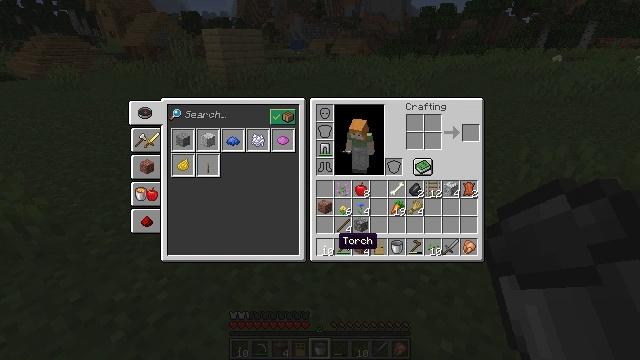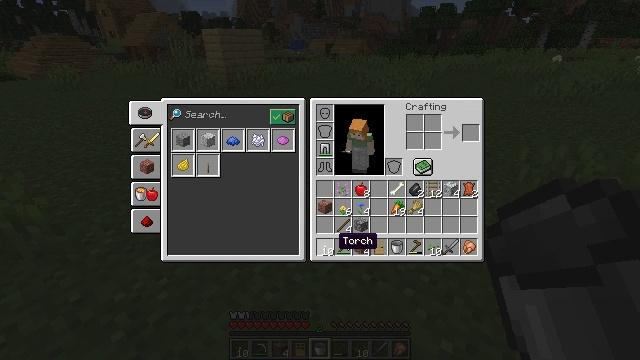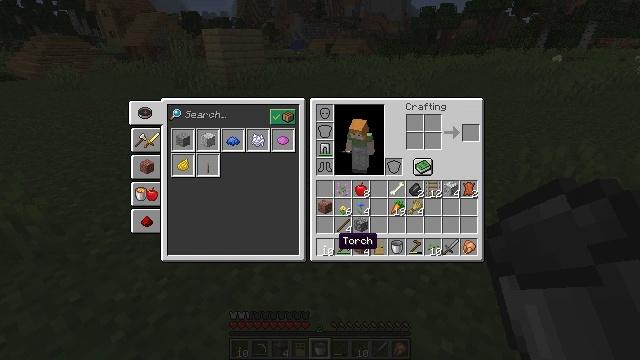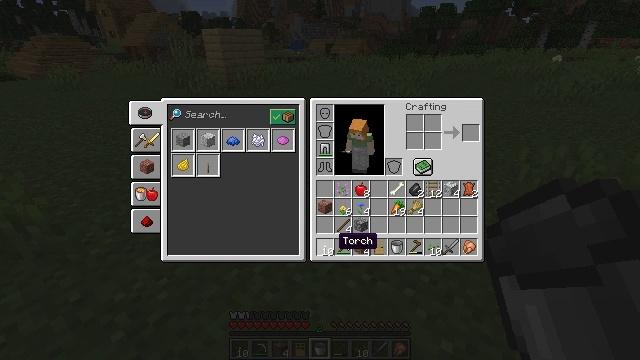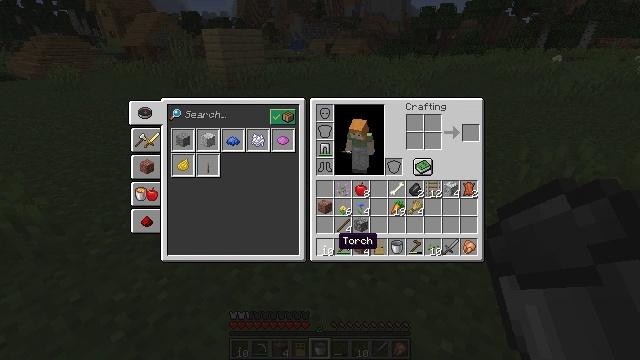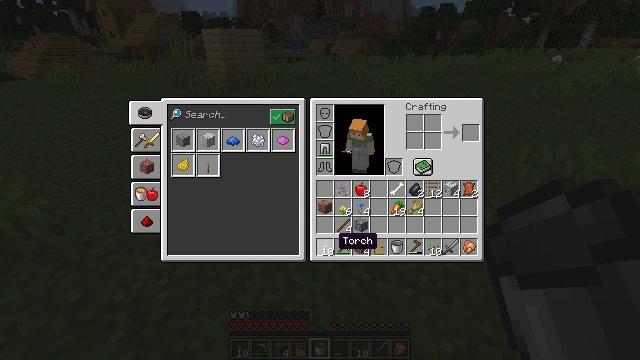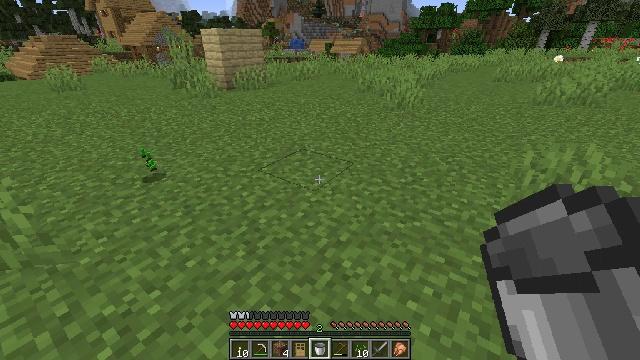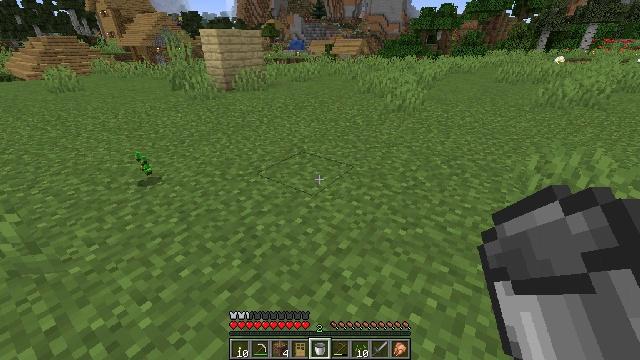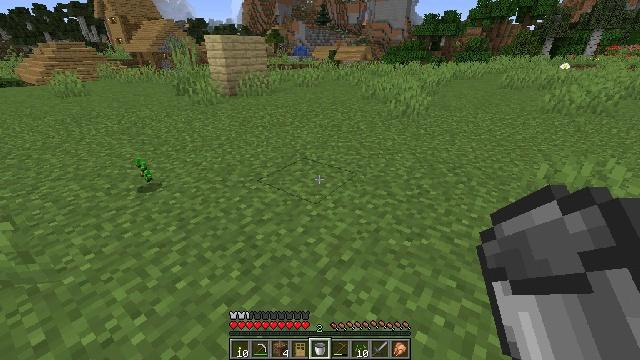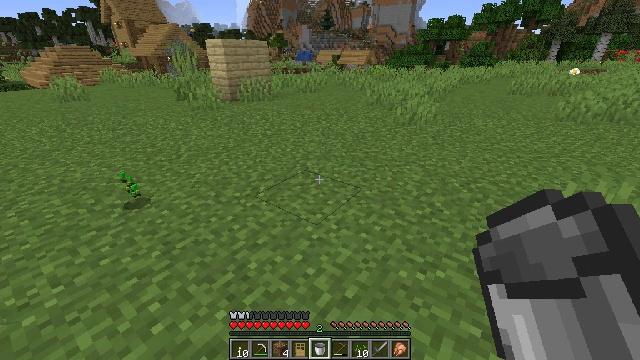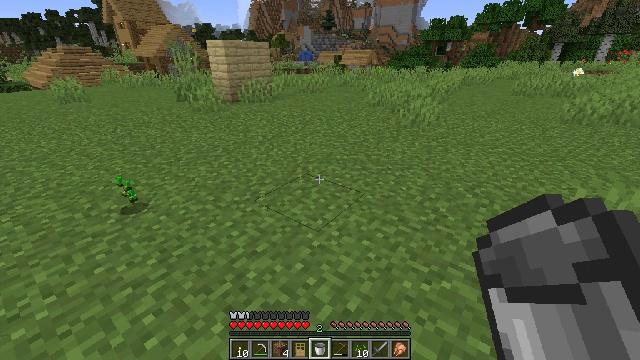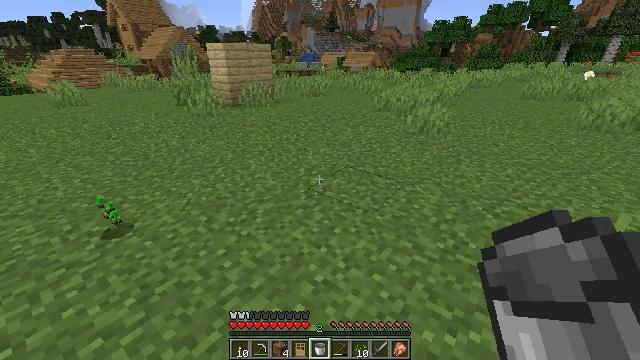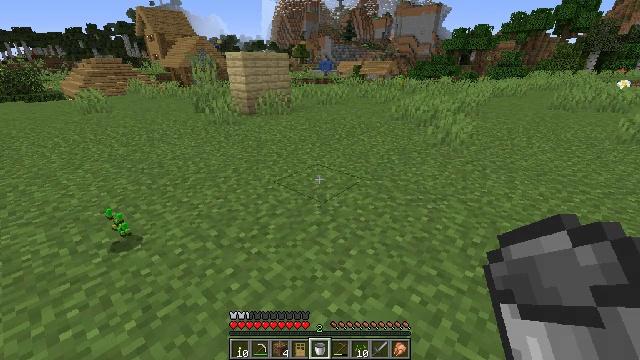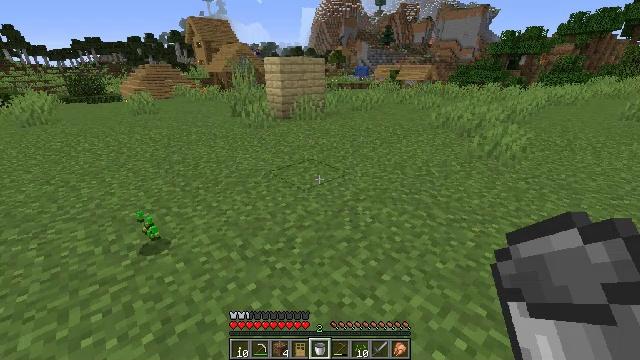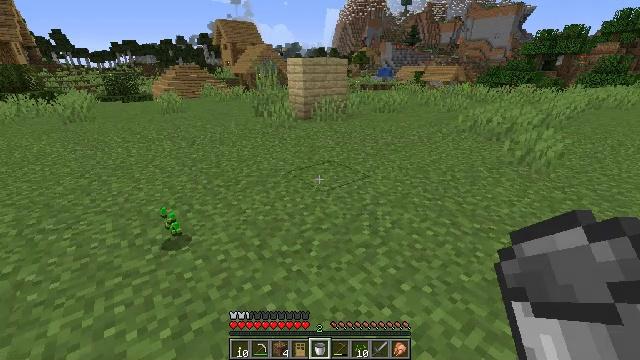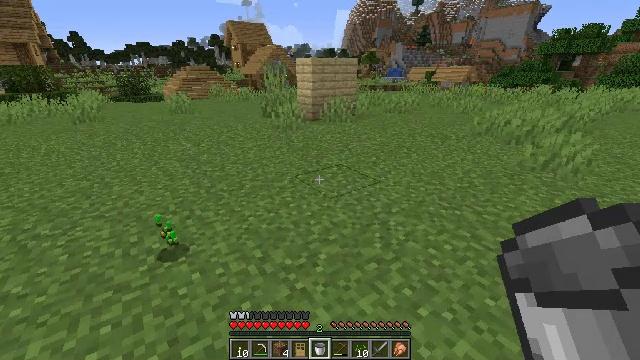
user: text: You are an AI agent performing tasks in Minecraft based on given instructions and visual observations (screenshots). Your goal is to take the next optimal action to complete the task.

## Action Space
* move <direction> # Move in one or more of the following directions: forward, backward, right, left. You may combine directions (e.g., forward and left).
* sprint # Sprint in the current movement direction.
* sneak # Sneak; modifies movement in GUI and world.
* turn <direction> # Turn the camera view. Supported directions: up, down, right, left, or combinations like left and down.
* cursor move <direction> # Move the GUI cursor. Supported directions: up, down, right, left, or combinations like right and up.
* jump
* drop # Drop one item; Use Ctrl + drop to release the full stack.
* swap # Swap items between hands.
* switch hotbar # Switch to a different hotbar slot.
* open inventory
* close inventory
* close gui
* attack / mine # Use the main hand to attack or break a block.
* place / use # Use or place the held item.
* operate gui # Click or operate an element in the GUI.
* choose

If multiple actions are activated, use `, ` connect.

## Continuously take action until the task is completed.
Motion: motion action
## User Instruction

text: Attack the oak fence gate to break it.
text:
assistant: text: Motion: no_op
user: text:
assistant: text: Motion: no_op
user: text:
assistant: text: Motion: no_op
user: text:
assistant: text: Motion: no_op
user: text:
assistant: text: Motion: no_op
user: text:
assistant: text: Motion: move forward, close inventory
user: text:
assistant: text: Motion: move forward, close inventory
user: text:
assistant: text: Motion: move forward, turn up, close inventory
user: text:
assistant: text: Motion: move forward, close inventory
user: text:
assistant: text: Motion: move forward, close inventory
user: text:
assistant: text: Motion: move forward
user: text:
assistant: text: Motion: move forward, turn left and up
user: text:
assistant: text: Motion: move forward, turn left
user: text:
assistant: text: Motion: move forward, turn left
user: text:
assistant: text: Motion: move forward, turn left
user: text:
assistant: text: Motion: move forward, turn left
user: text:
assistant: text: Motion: move forward
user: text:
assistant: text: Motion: move forward
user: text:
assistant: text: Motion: move forward, turn left
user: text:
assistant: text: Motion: move forward, turn left
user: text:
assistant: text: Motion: move forward, turn left
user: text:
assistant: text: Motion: move forward
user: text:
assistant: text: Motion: move forward
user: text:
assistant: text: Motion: move forward, turn left
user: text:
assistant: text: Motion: move forward, turn left
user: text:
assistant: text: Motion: move forward, turn left and down
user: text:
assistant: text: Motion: move forward
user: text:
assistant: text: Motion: move forward, turn right and down
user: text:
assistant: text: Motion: move forward, turn left
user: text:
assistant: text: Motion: move forward, turn left and down